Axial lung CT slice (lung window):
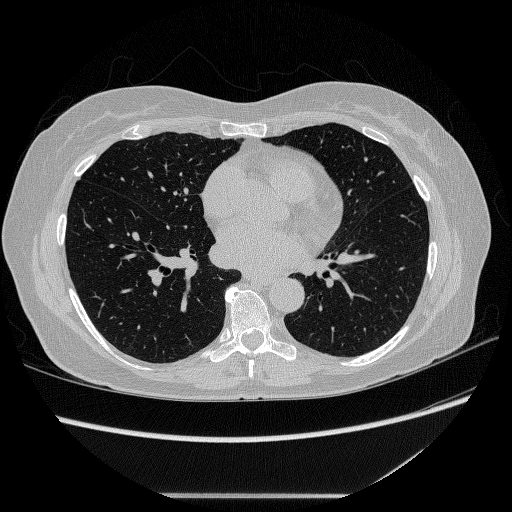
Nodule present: no